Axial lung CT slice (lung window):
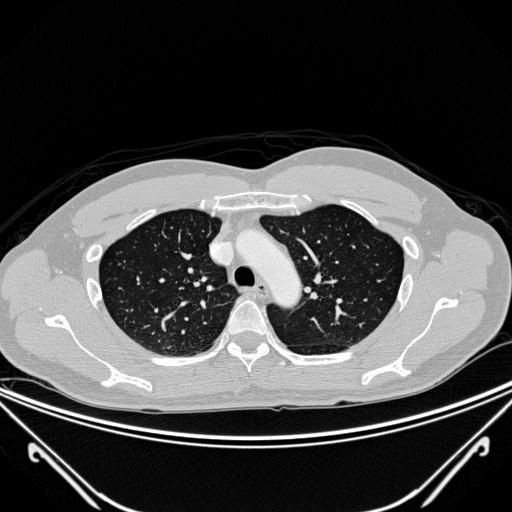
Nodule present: no